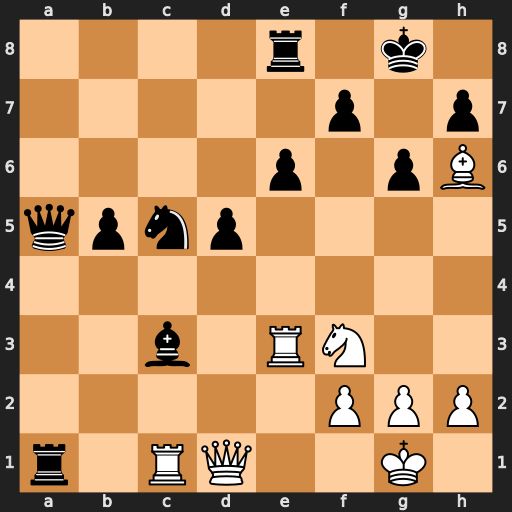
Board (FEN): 4r1k1/5p1p/4p1pB/qpnp4/8/2b1RN2/5PPP/r1RQ2K1
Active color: w
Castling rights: -
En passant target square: -
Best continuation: Rexc3 Qxc3 Rxa1